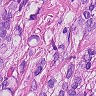
Metastatic tissue present: yes